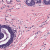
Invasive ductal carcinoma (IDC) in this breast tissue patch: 0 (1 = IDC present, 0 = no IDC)